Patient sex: M
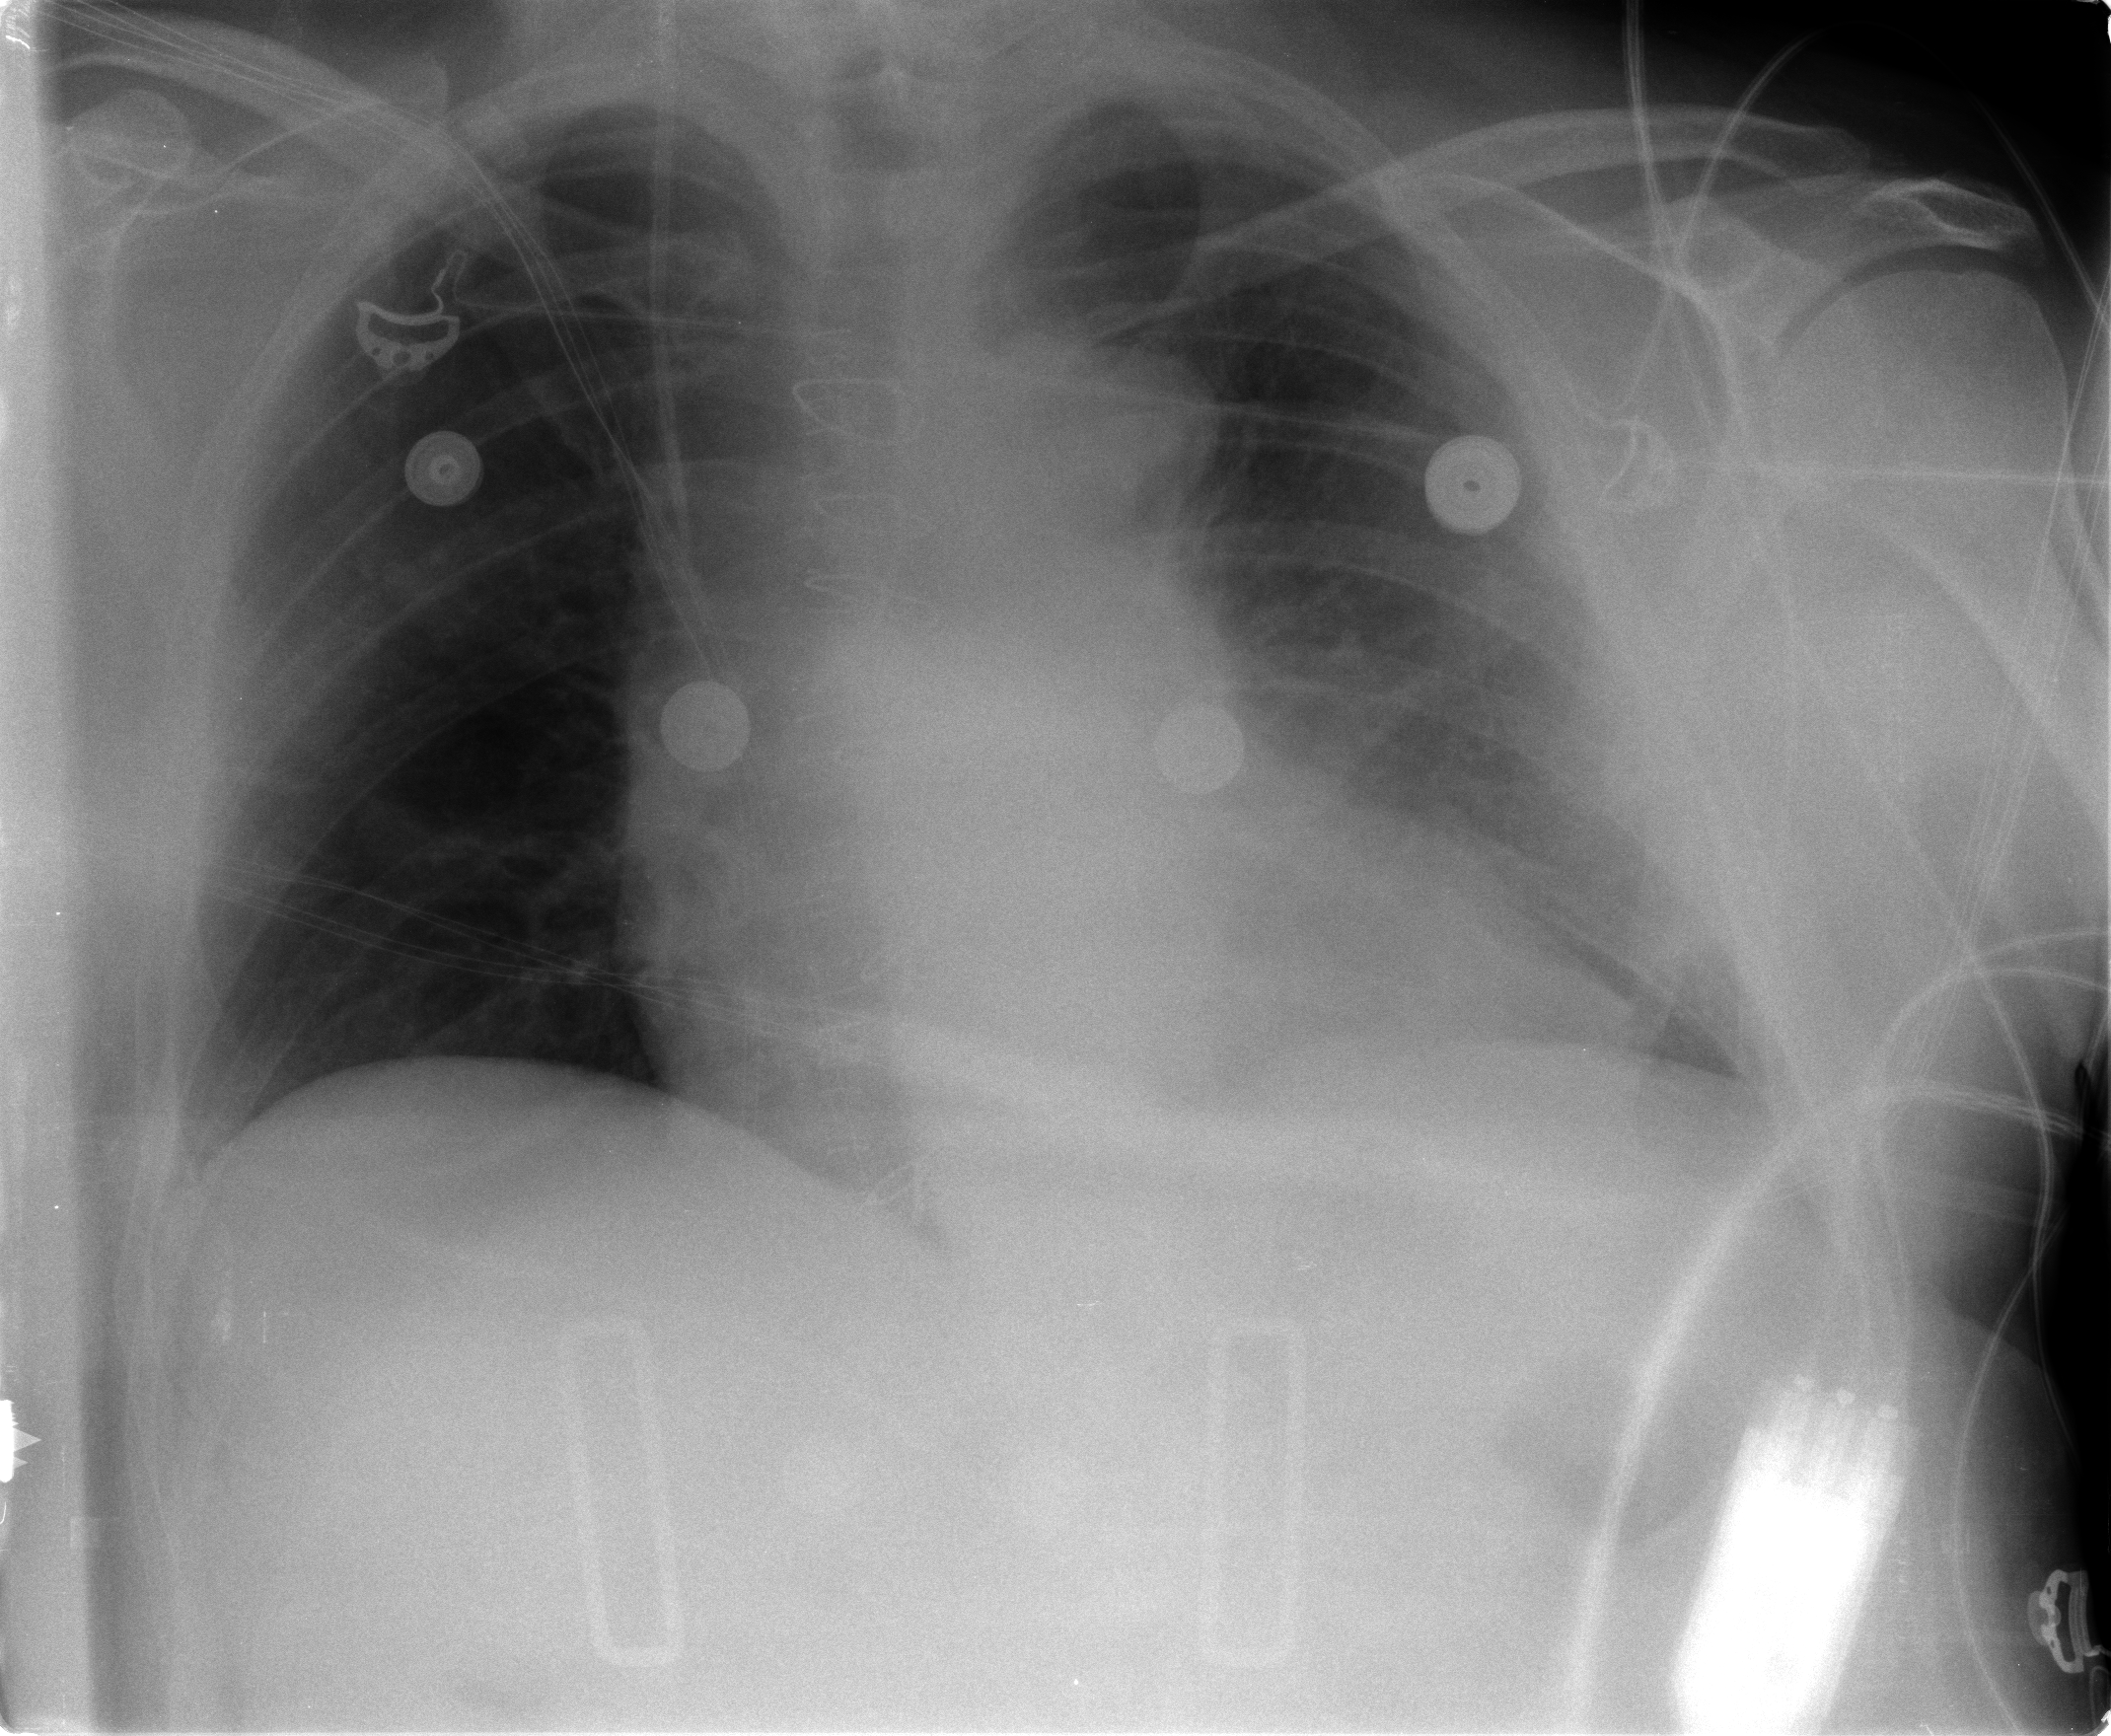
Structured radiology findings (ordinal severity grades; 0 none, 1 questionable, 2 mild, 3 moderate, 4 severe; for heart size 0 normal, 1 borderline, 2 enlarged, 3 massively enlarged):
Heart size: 2
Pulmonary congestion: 0
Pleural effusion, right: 0
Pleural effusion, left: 2
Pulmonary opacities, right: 0
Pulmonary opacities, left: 0
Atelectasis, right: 0
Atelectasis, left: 2